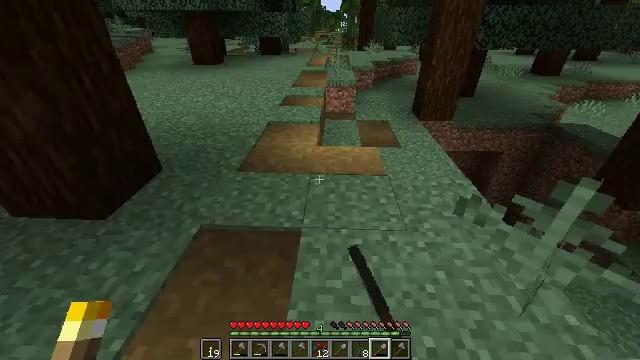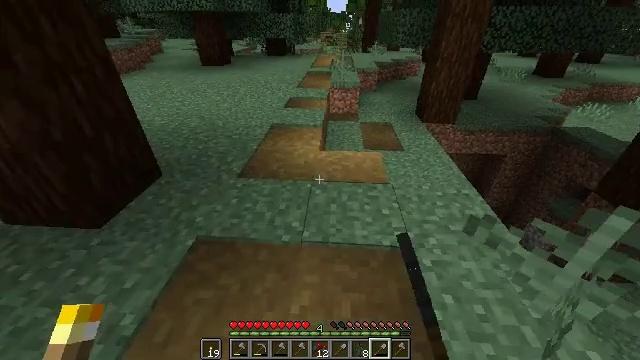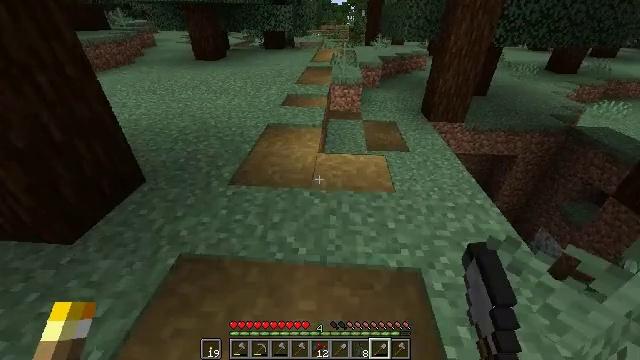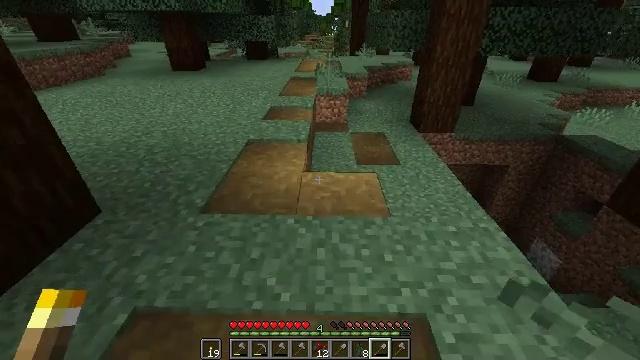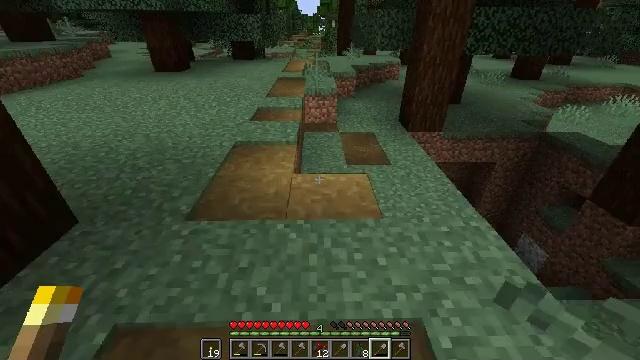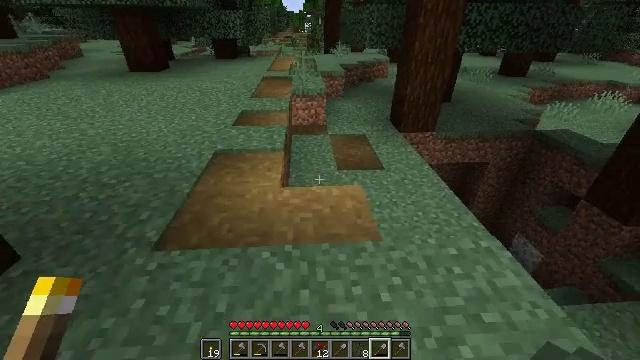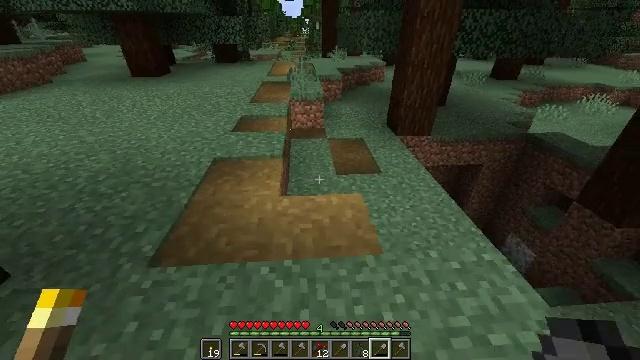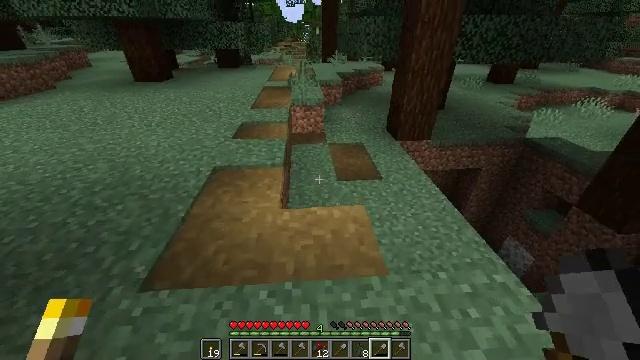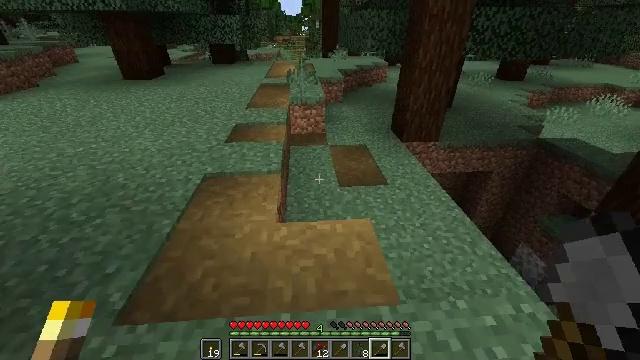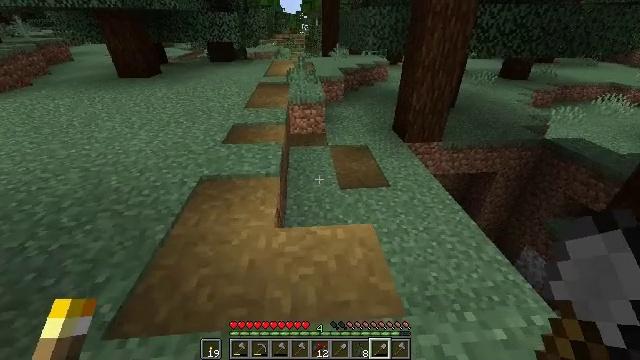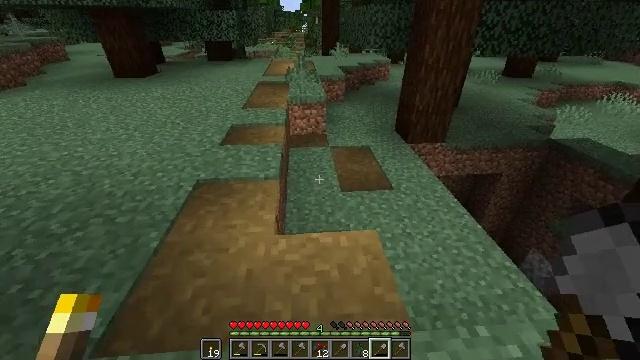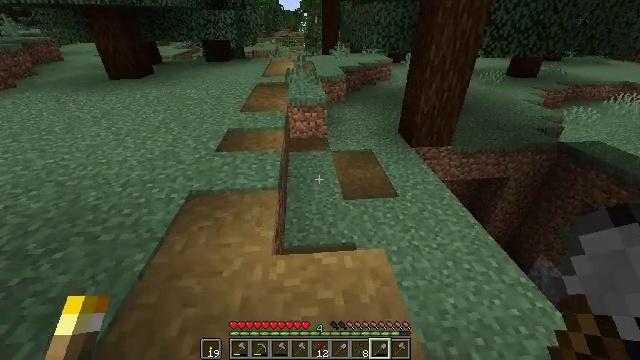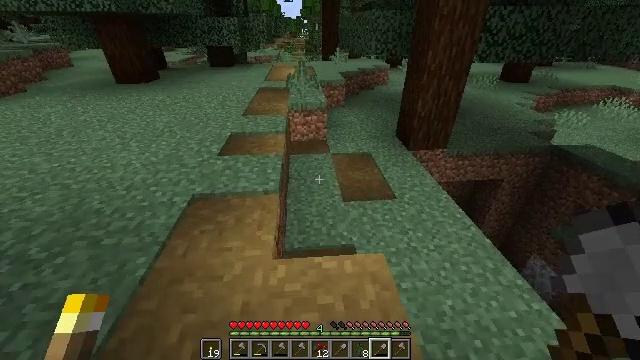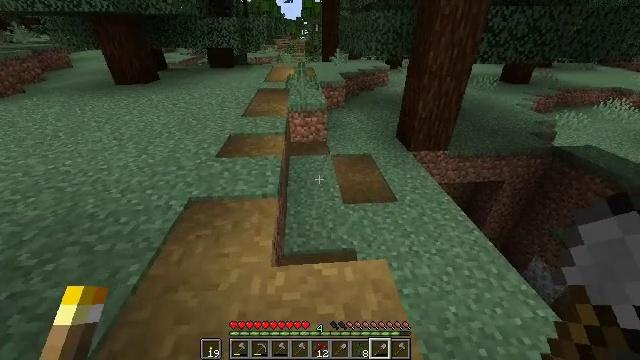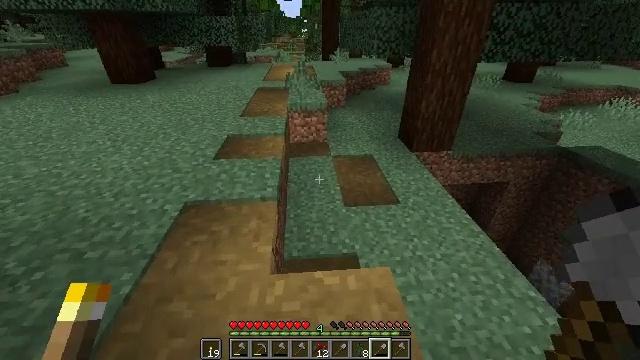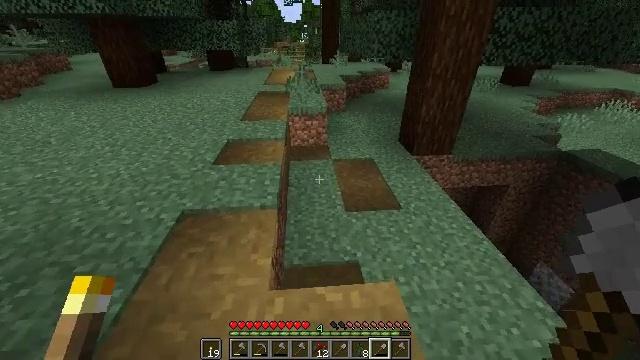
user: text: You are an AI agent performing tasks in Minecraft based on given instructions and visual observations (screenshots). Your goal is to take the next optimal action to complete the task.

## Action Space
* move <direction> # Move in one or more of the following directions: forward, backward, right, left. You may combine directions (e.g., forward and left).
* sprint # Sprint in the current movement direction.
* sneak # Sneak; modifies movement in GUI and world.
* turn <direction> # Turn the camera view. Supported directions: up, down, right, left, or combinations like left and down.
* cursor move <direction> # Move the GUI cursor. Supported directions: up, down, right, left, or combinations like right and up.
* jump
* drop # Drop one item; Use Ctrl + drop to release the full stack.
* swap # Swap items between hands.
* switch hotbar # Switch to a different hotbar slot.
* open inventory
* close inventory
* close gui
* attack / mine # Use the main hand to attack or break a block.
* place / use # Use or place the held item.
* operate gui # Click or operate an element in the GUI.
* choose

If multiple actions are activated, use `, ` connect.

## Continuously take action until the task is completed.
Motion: motion action
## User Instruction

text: Gather fern from the ground.
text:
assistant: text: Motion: move forward, turn left
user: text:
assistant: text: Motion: move forward
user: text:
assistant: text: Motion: move forward, turn right and up
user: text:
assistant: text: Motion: move forward, turn right
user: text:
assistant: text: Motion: move forward, turn right
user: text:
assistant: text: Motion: move forward
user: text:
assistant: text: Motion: move forward
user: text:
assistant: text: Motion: no_op
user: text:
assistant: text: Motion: no_op
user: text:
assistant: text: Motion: move forward
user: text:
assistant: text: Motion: move forward
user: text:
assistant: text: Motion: no_op
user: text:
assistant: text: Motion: no_op
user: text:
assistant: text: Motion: move forward
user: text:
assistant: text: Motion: move forward
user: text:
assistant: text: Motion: move forward
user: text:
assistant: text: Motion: move forward
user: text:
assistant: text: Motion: move forward
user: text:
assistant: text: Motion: move forward
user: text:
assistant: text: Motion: move forward
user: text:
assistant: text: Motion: move forward
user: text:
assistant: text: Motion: move forward
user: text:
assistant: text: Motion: move forward
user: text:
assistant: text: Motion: move forward, turn left and up
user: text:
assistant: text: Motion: move forward, turn left and up
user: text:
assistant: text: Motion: move forward, turn left and up
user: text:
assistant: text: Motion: move forward
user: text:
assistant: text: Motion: move forward
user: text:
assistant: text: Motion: move forward
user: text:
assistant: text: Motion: move forward